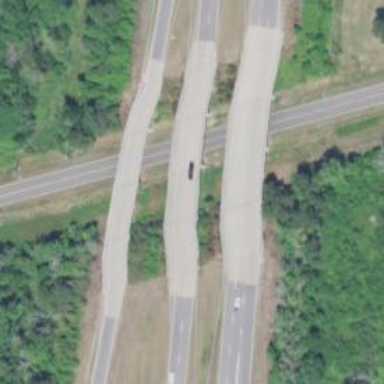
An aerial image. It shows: Culvert tunnel.